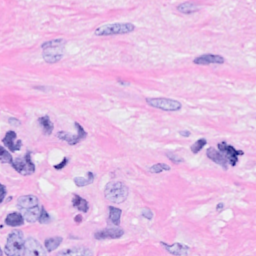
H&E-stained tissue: Breast